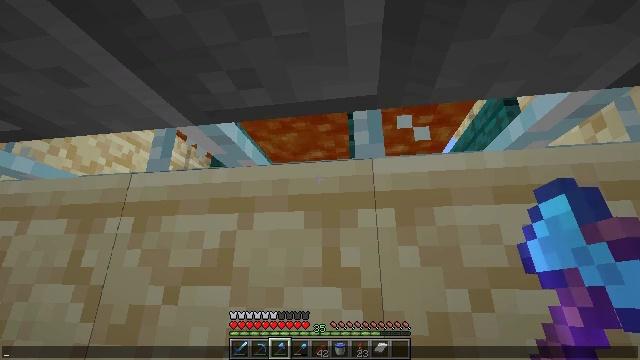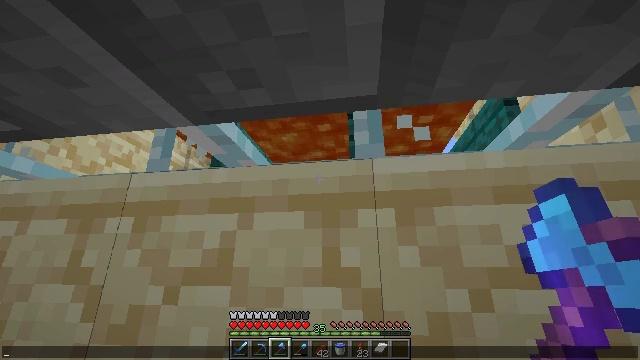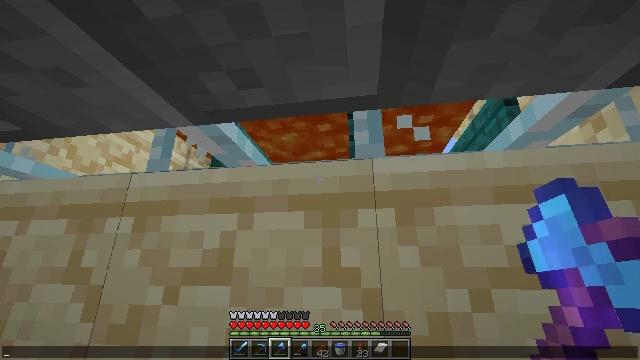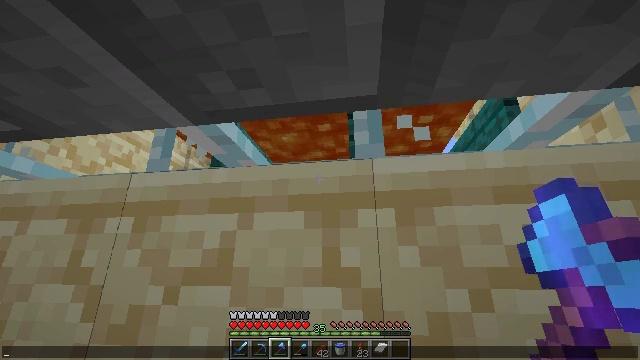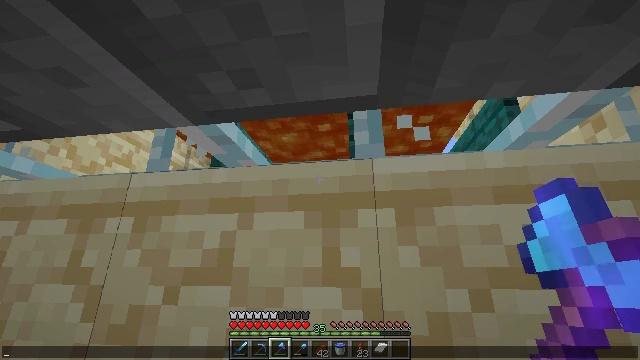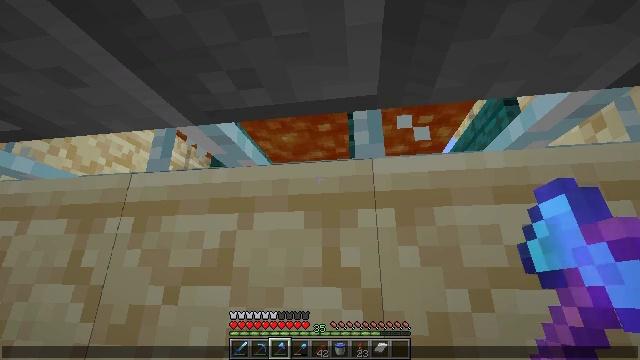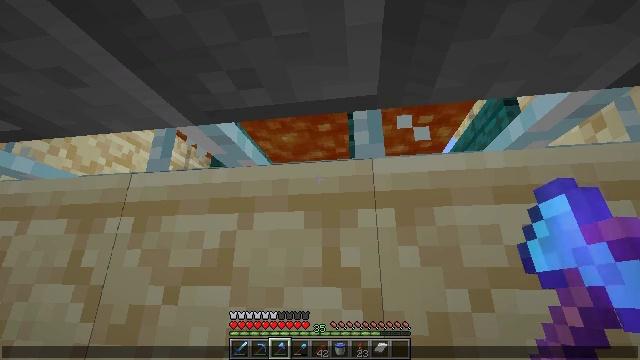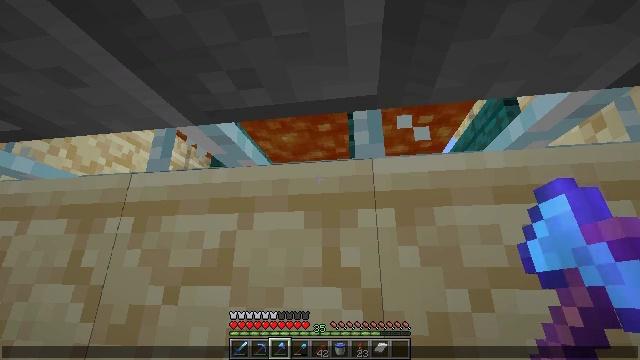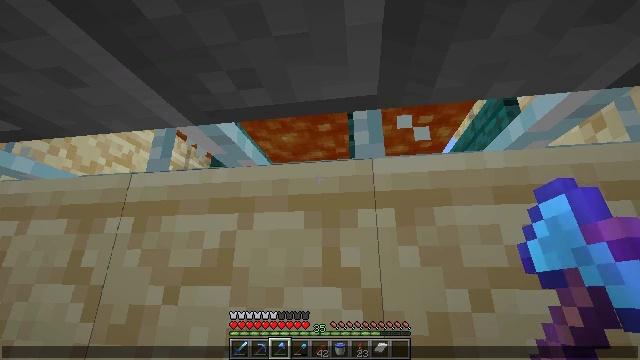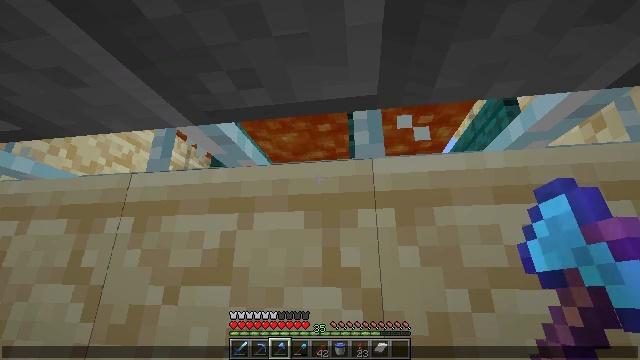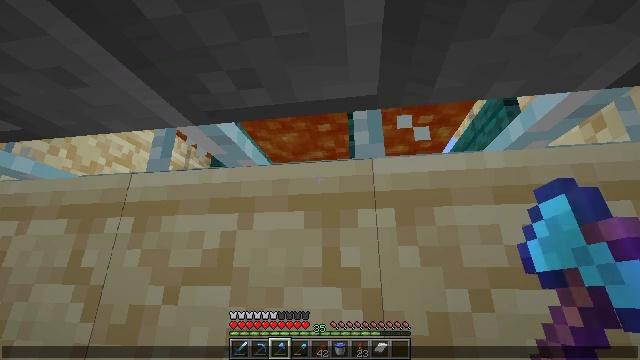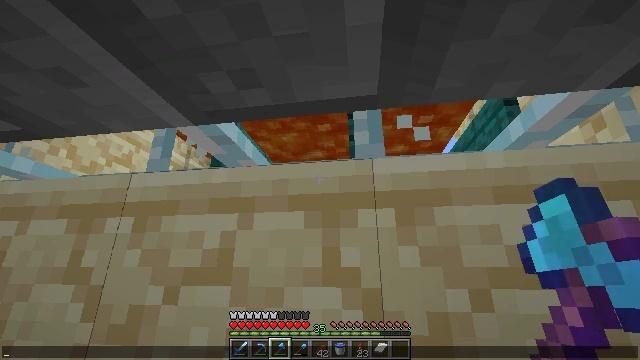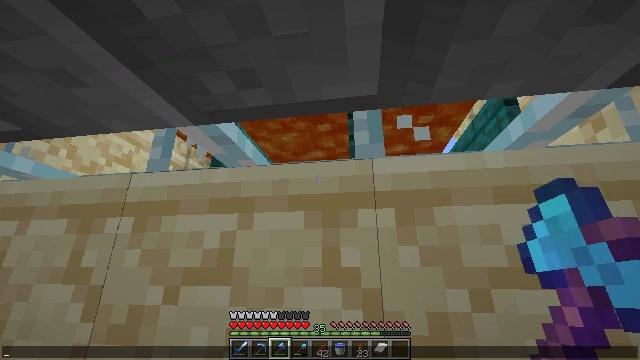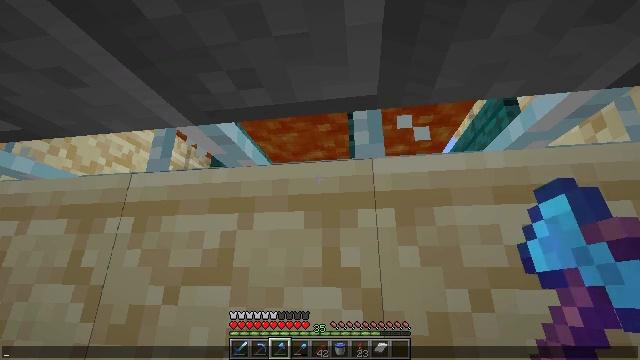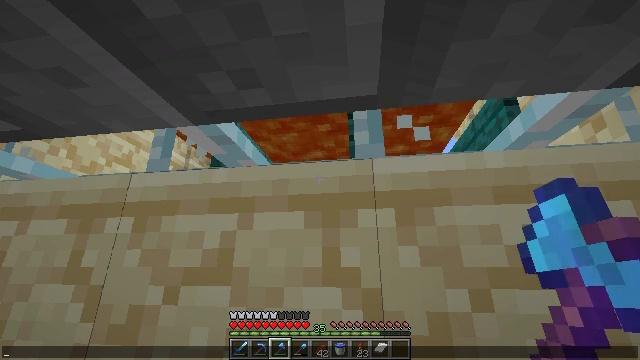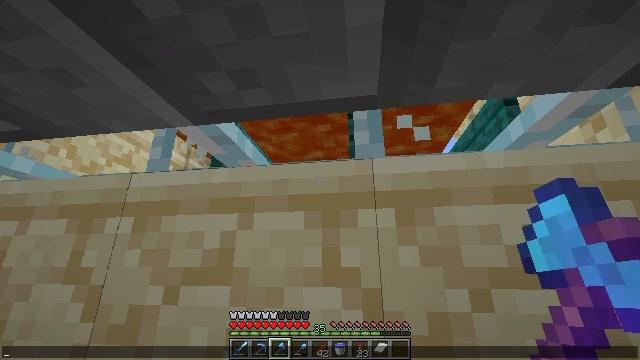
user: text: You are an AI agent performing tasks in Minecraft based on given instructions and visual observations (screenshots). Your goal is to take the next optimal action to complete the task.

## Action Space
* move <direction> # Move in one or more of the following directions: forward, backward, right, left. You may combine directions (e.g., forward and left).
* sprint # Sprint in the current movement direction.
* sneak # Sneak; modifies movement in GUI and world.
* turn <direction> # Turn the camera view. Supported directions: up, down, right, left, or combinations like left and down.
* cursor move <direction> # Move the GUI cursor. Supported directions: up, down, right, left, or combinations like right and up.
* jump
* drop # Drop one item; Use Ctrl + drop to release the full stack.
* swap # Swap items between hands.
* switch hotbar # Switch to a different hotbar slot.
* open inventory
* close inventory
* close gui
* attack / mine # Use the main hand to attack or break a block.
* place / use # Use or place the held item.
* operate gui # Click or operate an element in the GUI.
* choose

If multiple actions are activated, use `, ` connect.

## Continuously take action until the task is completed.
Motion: motion action
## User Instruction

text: Mine the warped fence.
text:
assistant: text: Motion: no_op
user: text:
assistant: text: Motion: no_op
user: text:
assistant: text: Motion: no_op
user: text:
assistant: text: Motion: no_op
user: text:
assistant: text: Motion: no_op
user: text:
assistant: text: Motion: no_op
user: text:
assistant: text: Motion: no_op
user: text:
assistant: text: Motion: no_op
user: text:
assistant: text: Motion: no_op
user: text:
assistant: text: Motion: no_op
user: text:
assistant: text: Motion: no_op
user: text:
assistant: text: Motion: no_op
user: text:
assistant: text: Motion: no_op
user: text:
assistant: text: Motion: no_op
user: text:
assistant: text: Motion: no_op
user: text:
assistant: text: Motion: no_op
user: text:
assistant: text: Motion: no_op
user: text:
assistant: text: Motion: no_op
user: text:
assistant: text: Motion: no_op
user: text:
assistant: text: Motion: no_op
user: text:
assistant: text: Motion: cursor move left and up
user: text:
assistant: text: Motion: cursor move left and up
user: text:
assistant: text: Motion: cursor move up
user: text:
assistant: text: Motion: no_op
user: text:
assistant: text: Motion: operate gui
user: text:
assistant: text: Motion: operate gui
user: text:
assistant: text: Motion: operate gui
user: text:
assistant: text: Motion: operate gui
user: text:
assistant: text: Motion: no_op
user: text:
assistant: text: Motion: no_op